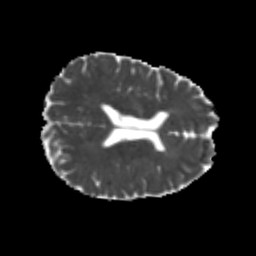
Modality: MD
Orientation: axial
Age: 22
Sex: male
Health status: healthy
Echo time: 0.074 s